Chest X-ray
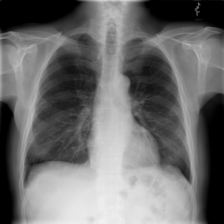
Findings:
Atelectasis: negative
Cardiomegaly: negative
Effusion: negative
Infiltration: negative
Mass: negative
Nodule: negative
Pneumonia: negative
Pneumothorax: negative
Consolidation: negative
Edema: negative
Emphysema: negative
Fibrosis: negative
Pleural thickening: negative
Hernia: negative